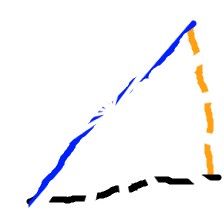
Shape: triangle